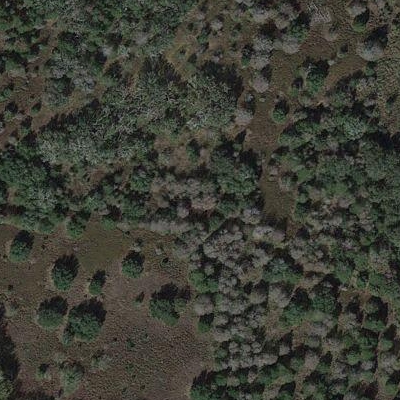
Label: eForest